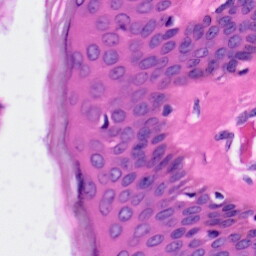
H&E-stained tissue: Skin